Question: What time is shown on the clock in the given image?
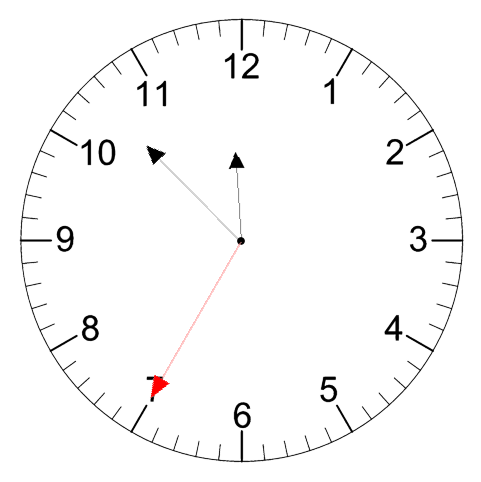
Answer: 11:52:35